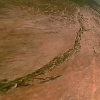
Label: land